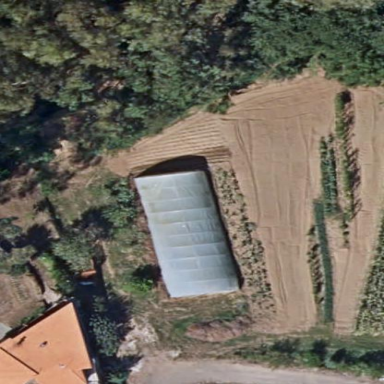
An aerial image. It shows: Greenhouse.